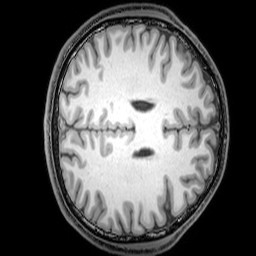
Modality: T1w
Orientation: axial
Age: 24
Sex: male
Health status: healthy
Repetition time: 0.081 s
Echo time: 0.037 s